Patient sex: F
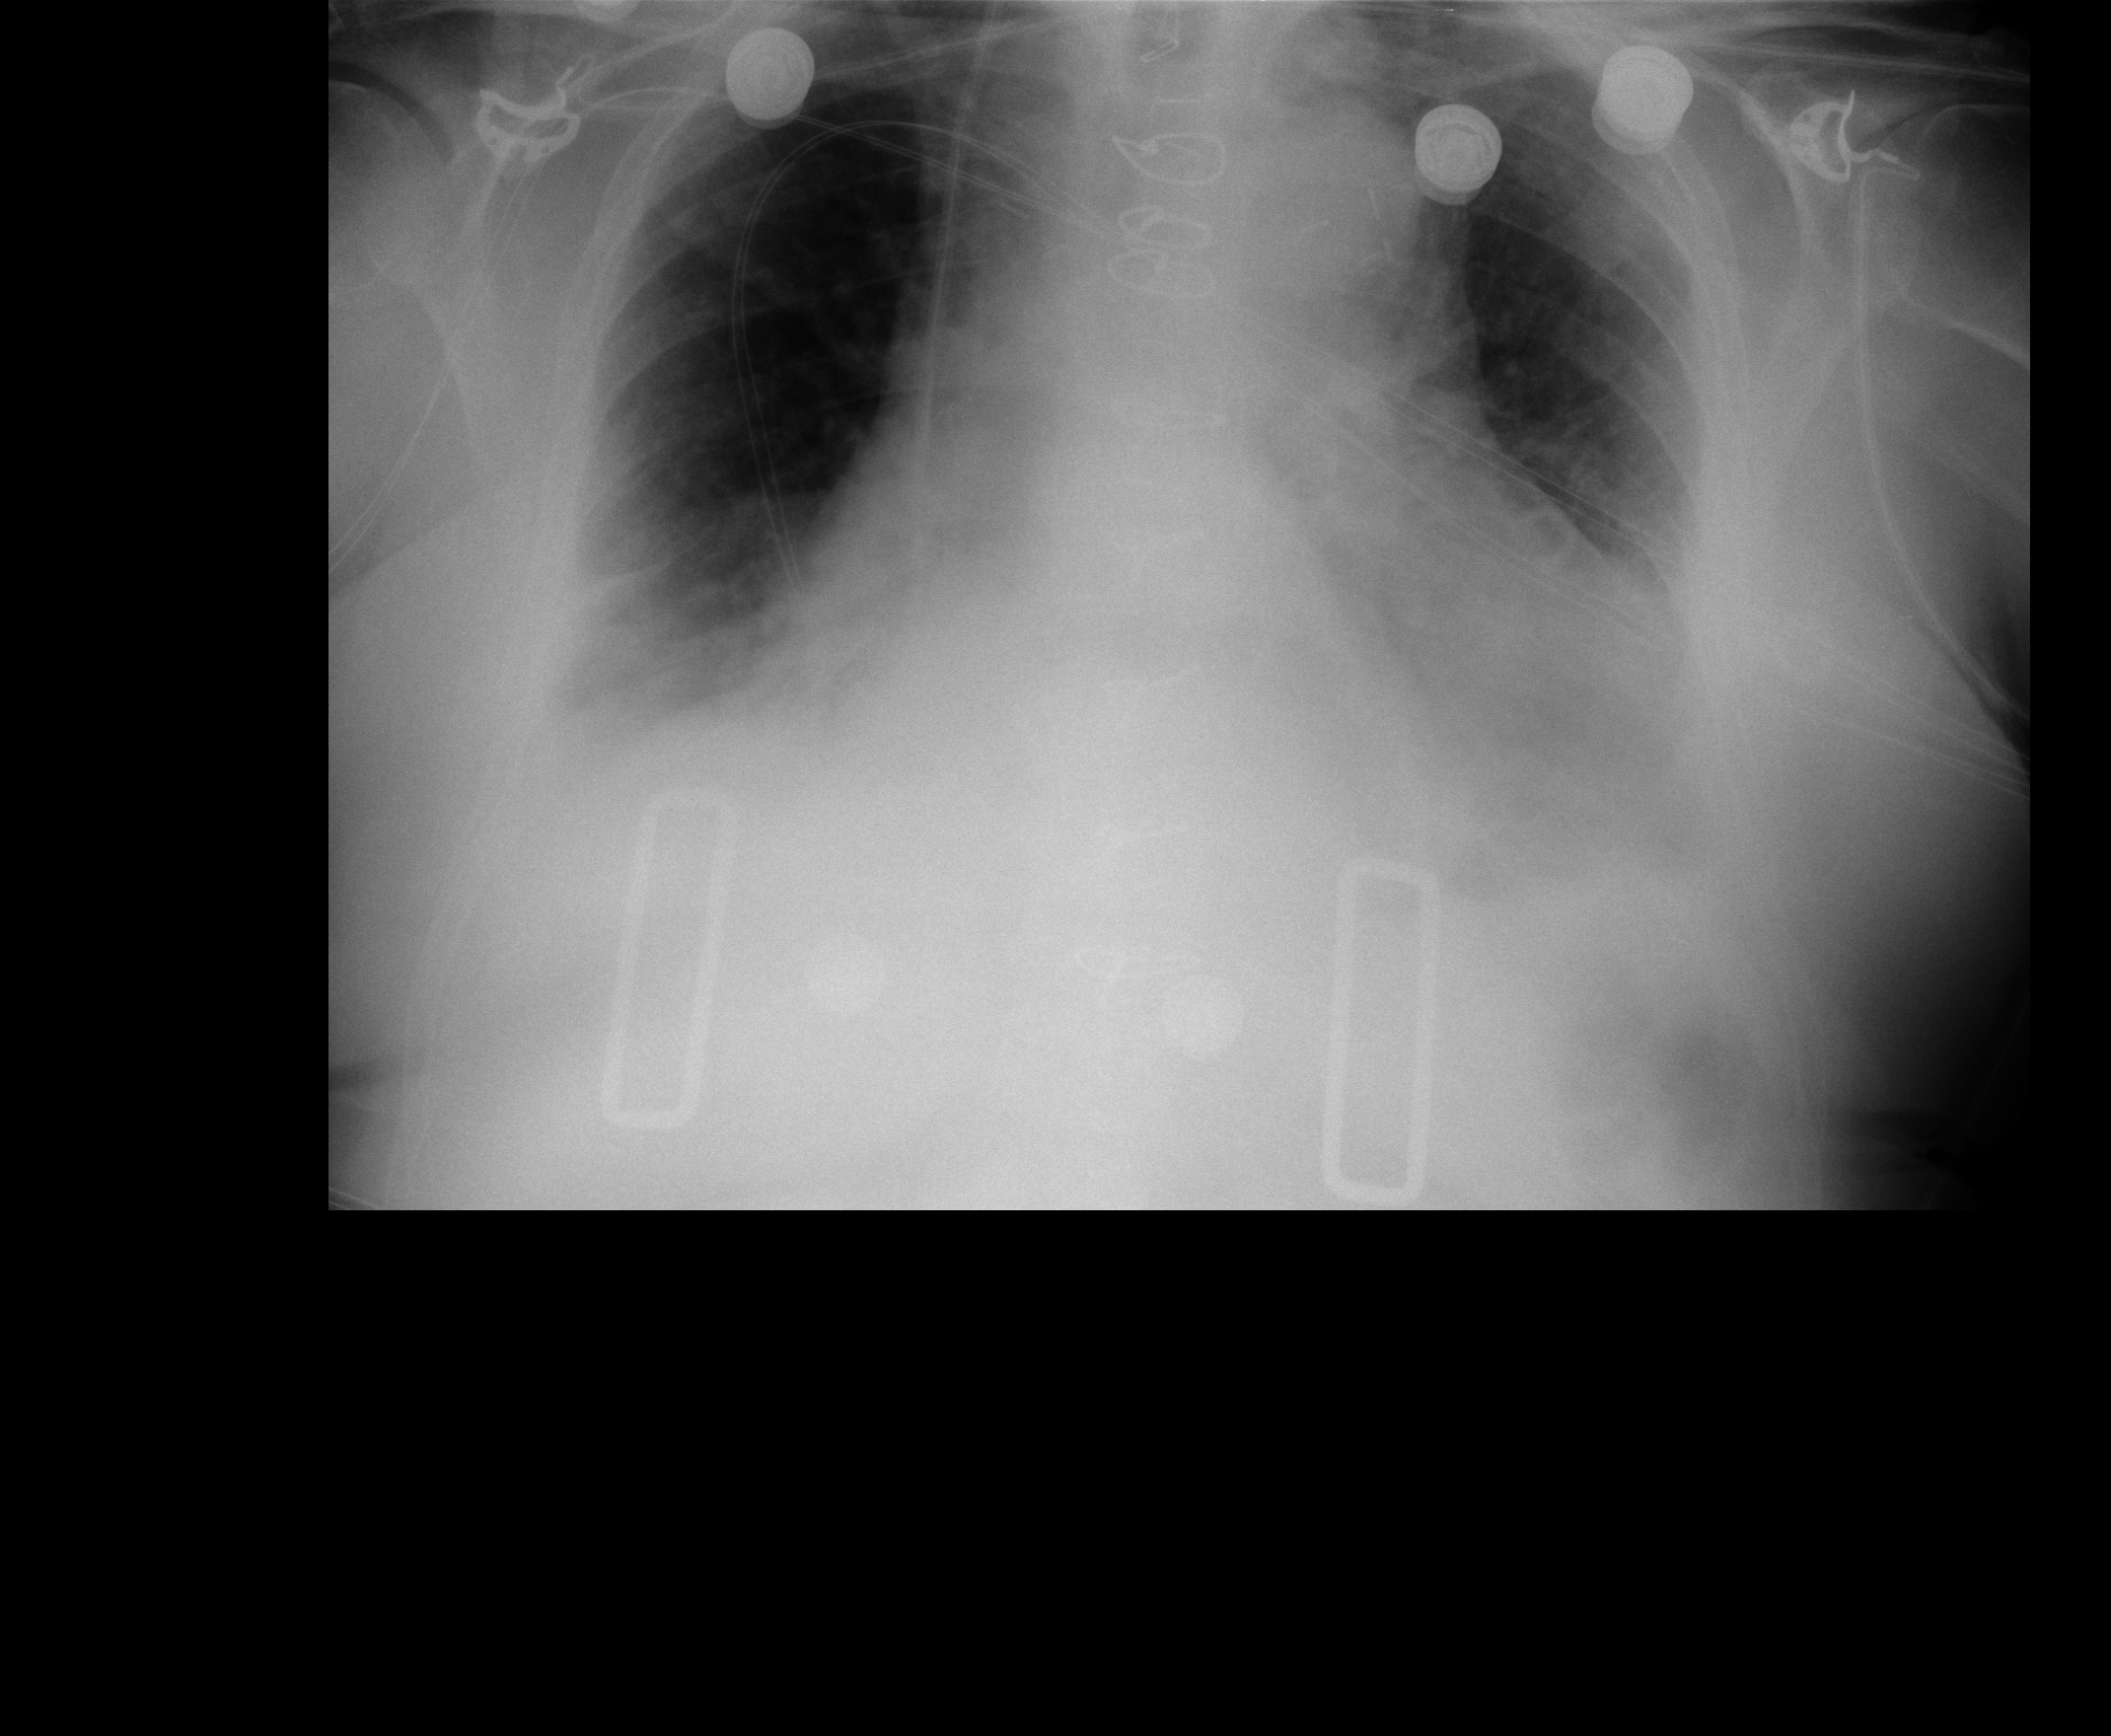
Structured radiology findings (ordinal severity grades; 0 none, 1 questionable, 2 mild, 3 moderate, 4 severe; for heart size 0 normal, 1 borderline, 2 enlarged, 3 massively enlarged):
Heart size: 2
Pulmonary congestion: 2
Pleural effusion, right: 3
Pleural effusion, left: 2
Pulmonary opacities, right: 0
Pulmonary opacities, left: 0
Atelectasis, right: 2
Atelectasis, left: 2